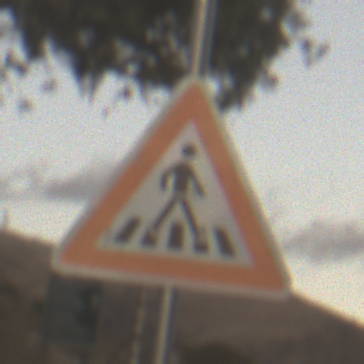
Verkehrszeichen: FussgaengerueberwegLinks
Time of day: SunriseSunset
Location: Outdoor (RoadRail)
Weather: PartlyCloudy
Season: NotSpecified
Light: Natural